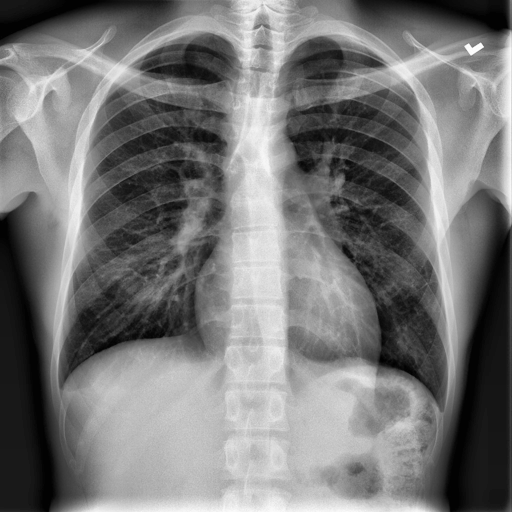
Finding: NORMAL